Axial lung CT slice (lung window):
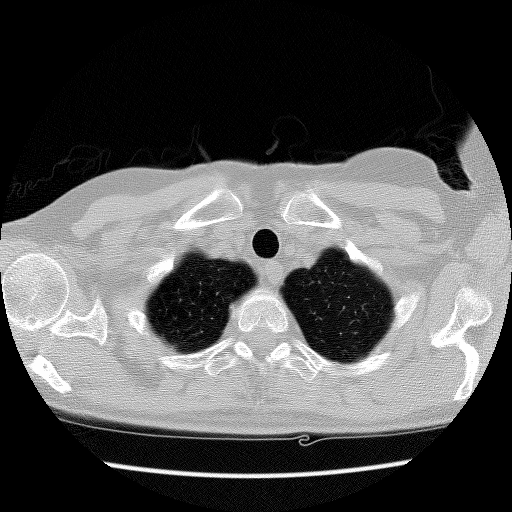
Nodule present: no